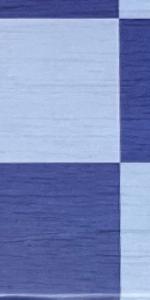
Label: Empty